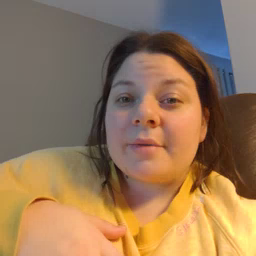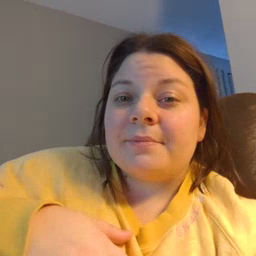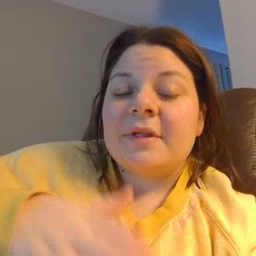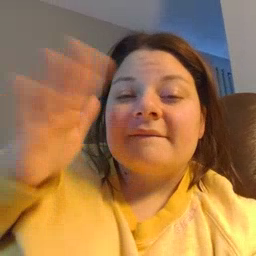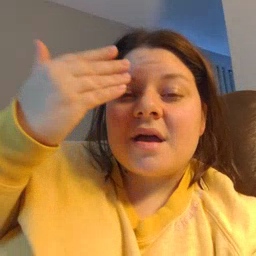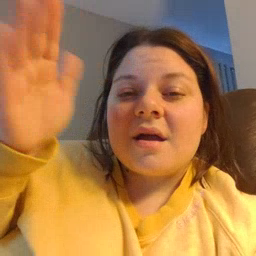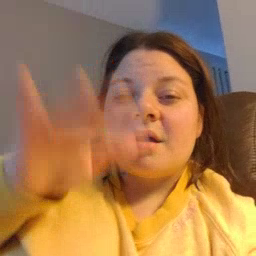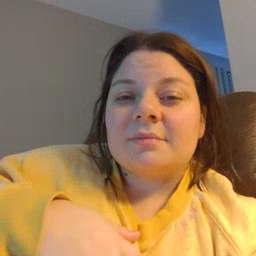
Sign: flag